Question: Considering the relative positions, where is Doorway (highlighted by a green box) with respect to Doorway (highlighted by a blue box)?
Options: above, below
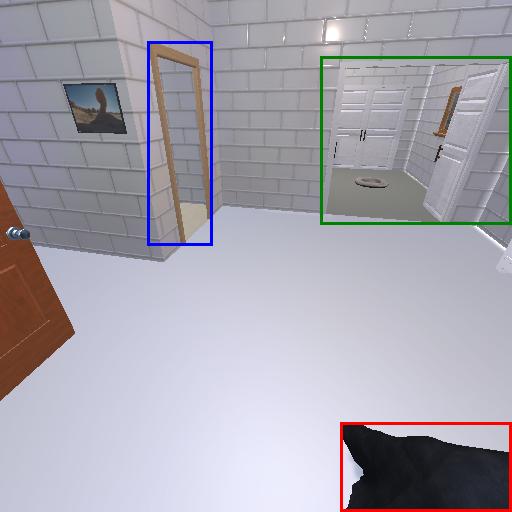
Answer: above